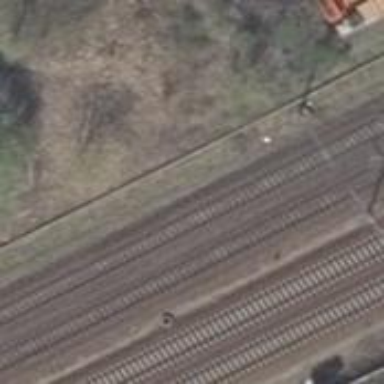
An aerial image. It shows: Railway track with contact lines for electrification.